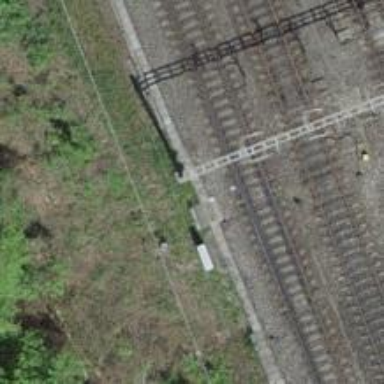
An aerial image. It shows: Single railway track with electrification through contact line.